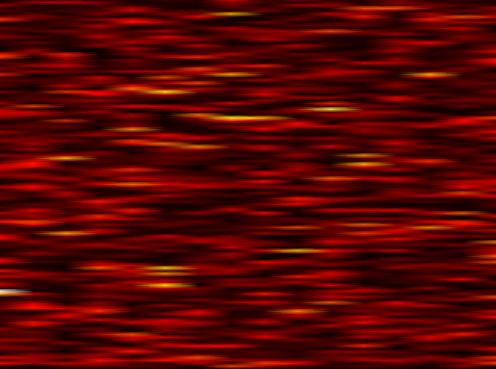
Label: FBMC